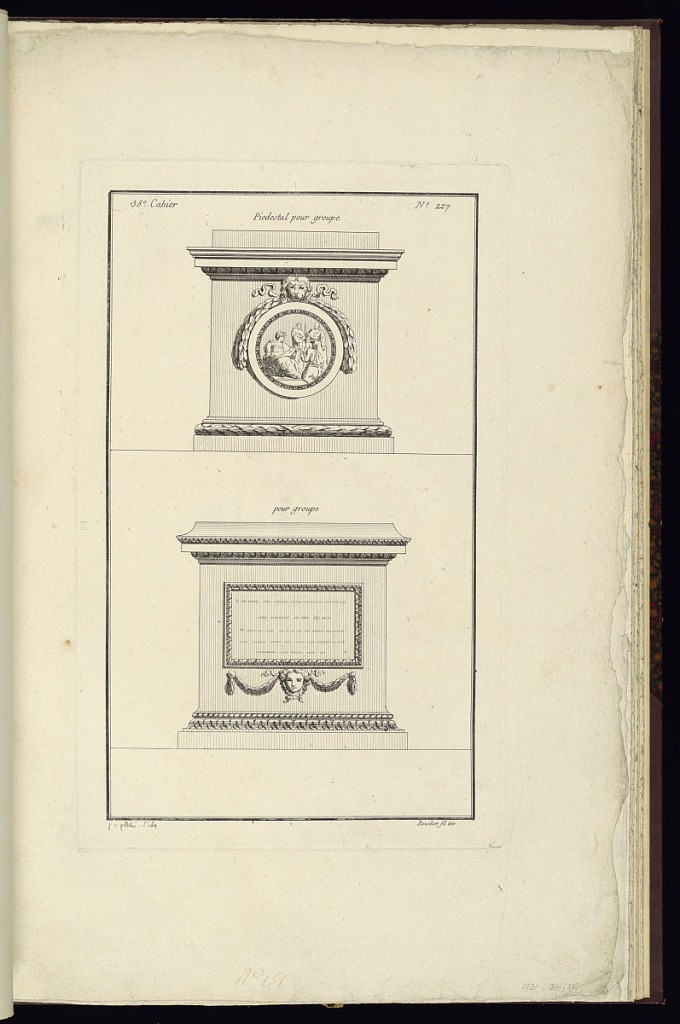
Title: Piedestal[s] pour groupe
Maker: Juste-François Boucher, French, 1736 – 1782
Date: ca. 1775
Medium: Engraving on off white laid paper
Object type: Print
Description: Two designs for pedestals for multi-figure statues. The pedestals are decorated with egg and dart, bound leaf garland, lion head, a medallion with a scene of antiquity, egg and dart, lamb tongue, ribbon twist, mascaron, a plaque with faux script, and acanthus leaves. The plate is signed.